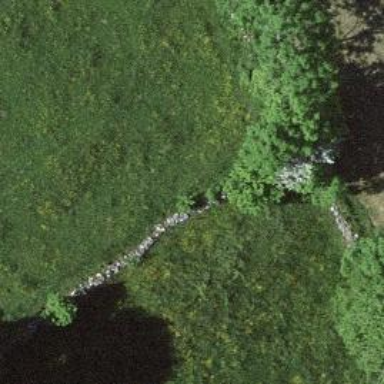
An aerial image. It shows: Wall is shown in the image.